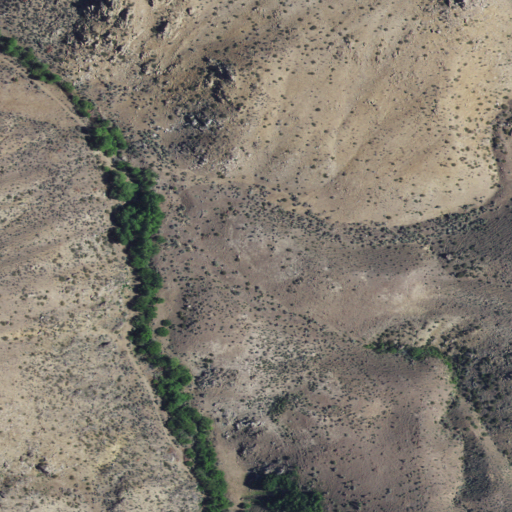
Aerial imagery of valley in Idaho named Shirttail Gulch containing shrub and grassland